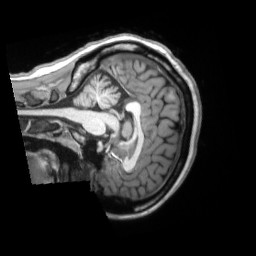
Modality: T1w
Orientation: sagittal
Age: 19
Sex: female
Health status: ill
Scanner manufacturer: siemens
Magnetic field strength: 3 T
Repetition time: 2.2 s
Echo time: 0.00157 s